Interaction volume radius: 5 \u00c5
Interaction volume height: 15 \u00c5
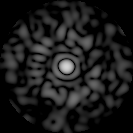
Disorder parameter: 0.8321